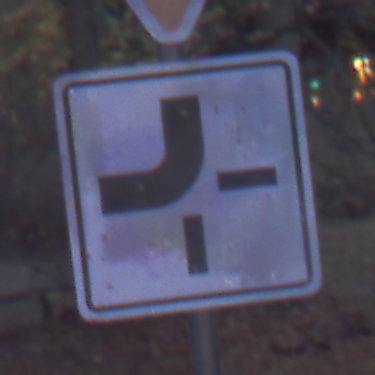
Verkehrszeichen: VerlaufVorfahrtsstrasse2
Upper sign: VorfahrtGewaehren
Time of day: Night
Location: Outdoor (Suburban)
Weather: PartlyCloudy
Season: NotSpecified
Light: Artificial